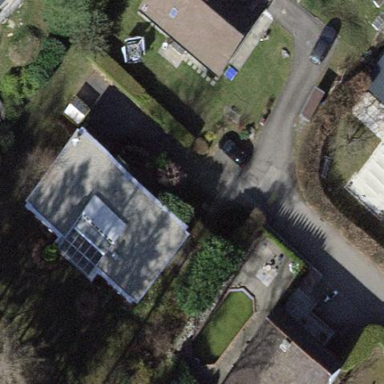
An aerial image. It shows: Flat-roofed building.